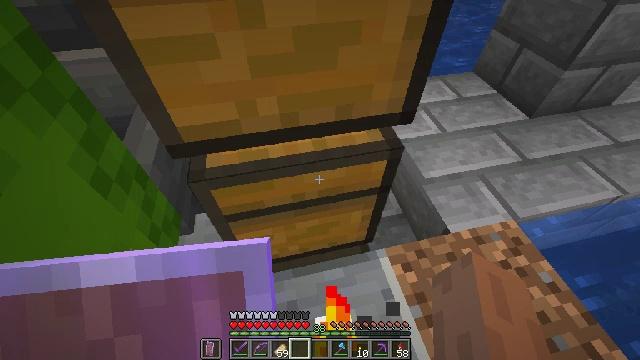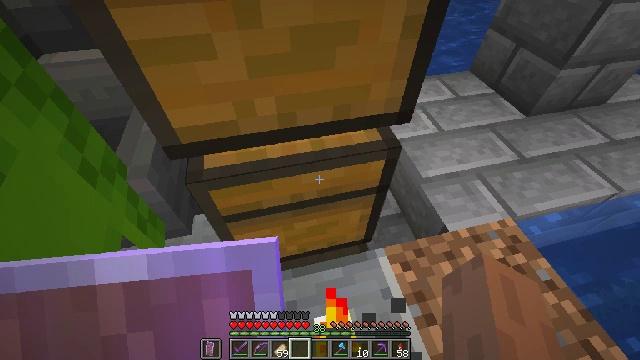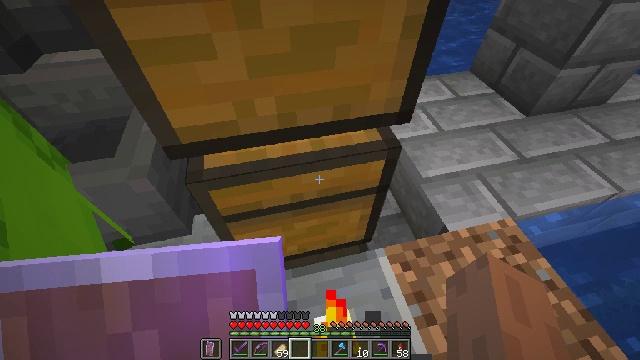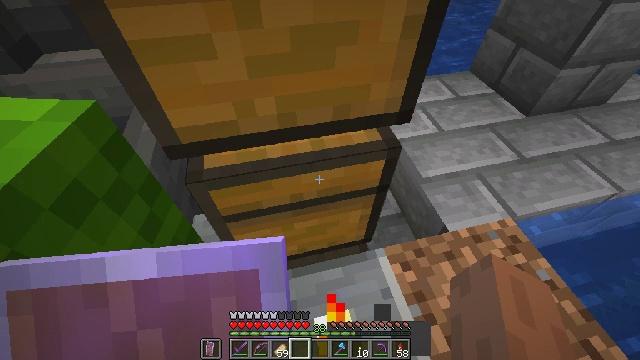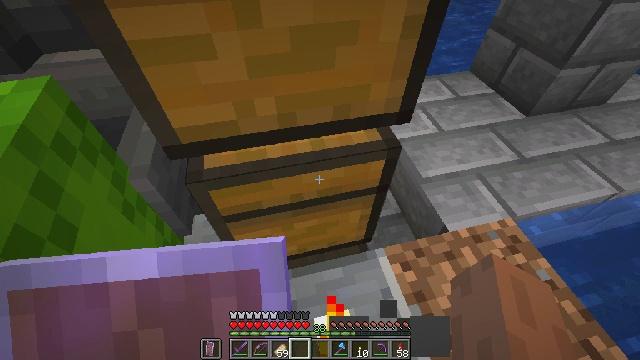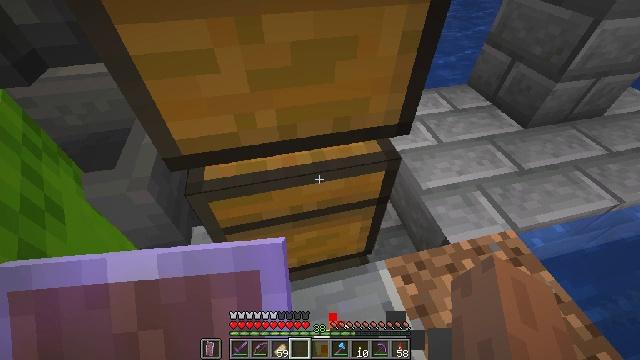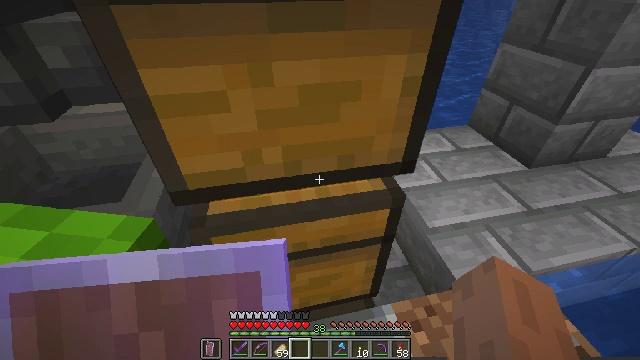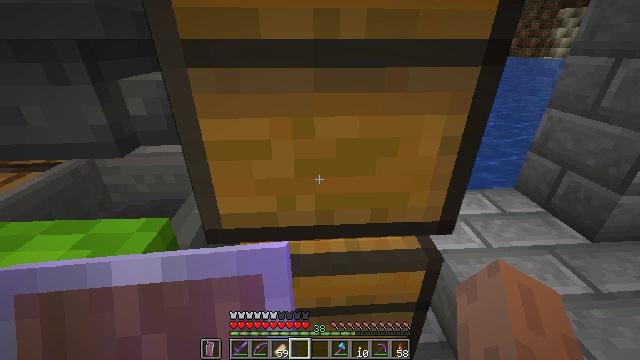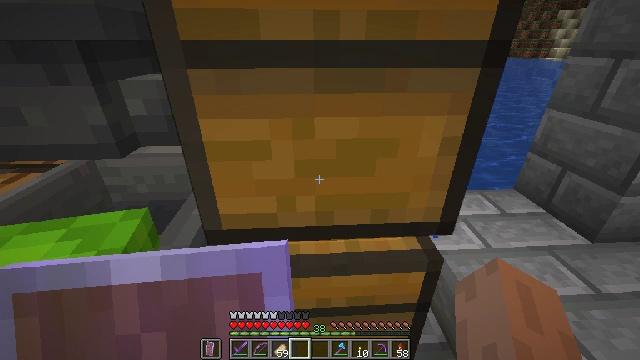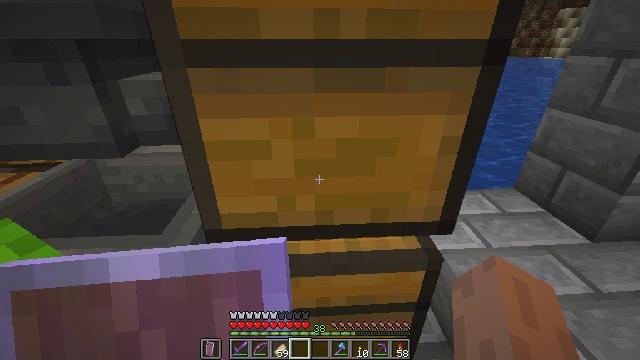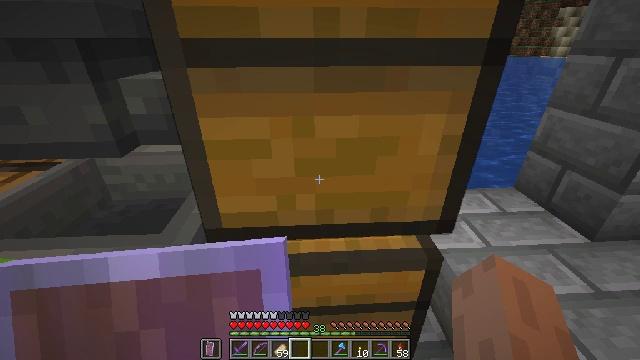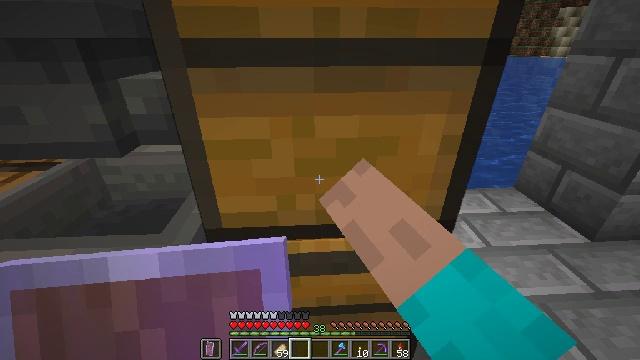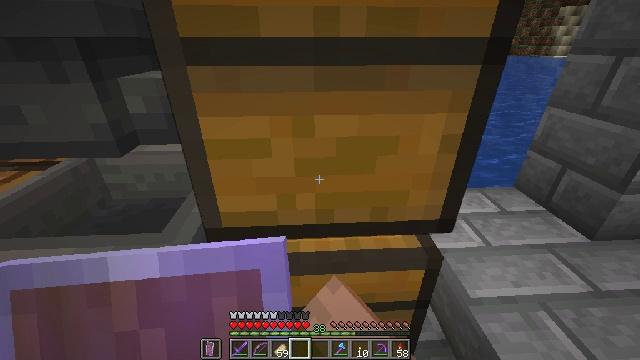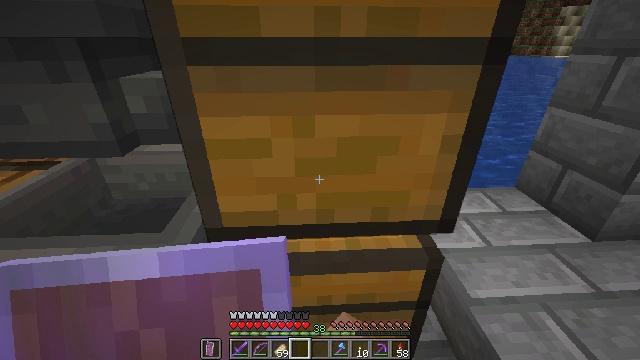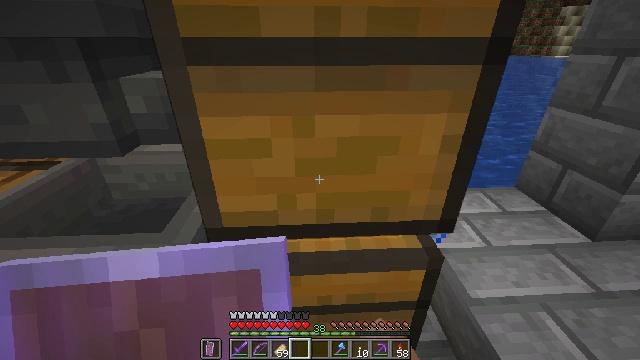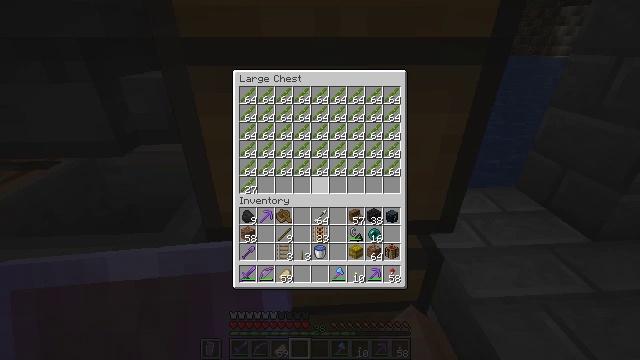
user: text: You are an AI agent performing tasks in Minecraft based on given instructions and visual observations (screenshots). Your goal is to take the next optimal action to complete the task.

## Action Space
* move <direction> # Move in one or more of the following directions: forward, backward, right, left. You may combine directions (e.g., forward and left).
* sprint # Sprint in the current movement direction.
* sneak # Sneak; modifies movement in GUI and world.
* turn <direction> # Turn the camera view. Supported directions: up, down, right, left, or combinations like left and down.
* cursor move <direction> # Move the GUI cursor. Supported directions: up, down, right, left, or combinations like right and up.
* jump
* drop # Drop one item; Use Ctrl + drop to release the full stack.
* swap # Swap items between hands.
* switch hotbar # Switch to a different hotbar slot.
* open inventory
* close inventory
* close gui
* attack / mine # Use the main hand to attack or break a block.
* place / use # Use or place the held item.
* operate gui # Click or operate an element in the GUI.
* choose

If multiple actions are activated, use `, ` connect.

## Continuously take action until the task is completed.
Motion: motion action
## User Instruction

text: Break the lime shulker box to relocate it.
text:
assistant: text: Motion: no_op
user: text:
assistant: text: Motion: no_op
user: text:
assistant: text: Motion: no_op
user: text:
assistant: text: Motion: no_op
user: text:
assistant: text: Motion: turn up
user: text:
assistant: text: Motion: turn left and up
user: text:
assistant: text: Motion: turn left and up
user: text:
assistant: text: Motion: no_op
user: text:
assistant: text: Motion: no_op
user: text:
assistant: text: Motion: use / place
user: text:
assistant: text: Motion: use / place
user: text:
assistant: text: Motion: use / place
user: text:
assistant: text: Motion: no_op
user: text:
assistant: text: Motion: no_op
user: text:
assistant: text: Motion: no_op
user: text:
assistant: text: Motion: no_op
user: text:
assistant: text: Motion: no_op
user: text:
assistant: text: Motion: no_op
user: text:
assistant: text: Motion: no_op
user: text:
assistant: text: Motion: no_op
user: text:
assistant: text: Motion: no_op
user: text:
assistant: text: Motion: no_op
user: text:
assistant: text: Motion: no_op
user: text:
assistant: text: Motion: no_op
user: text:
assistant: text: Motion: no_op
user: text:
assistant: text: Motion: turn left
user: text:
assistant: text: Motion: no_op
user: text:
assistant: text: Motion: no_op
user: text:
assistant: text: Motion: turn left
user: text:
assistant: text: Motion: turn left